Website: apple
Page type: newsletter-management
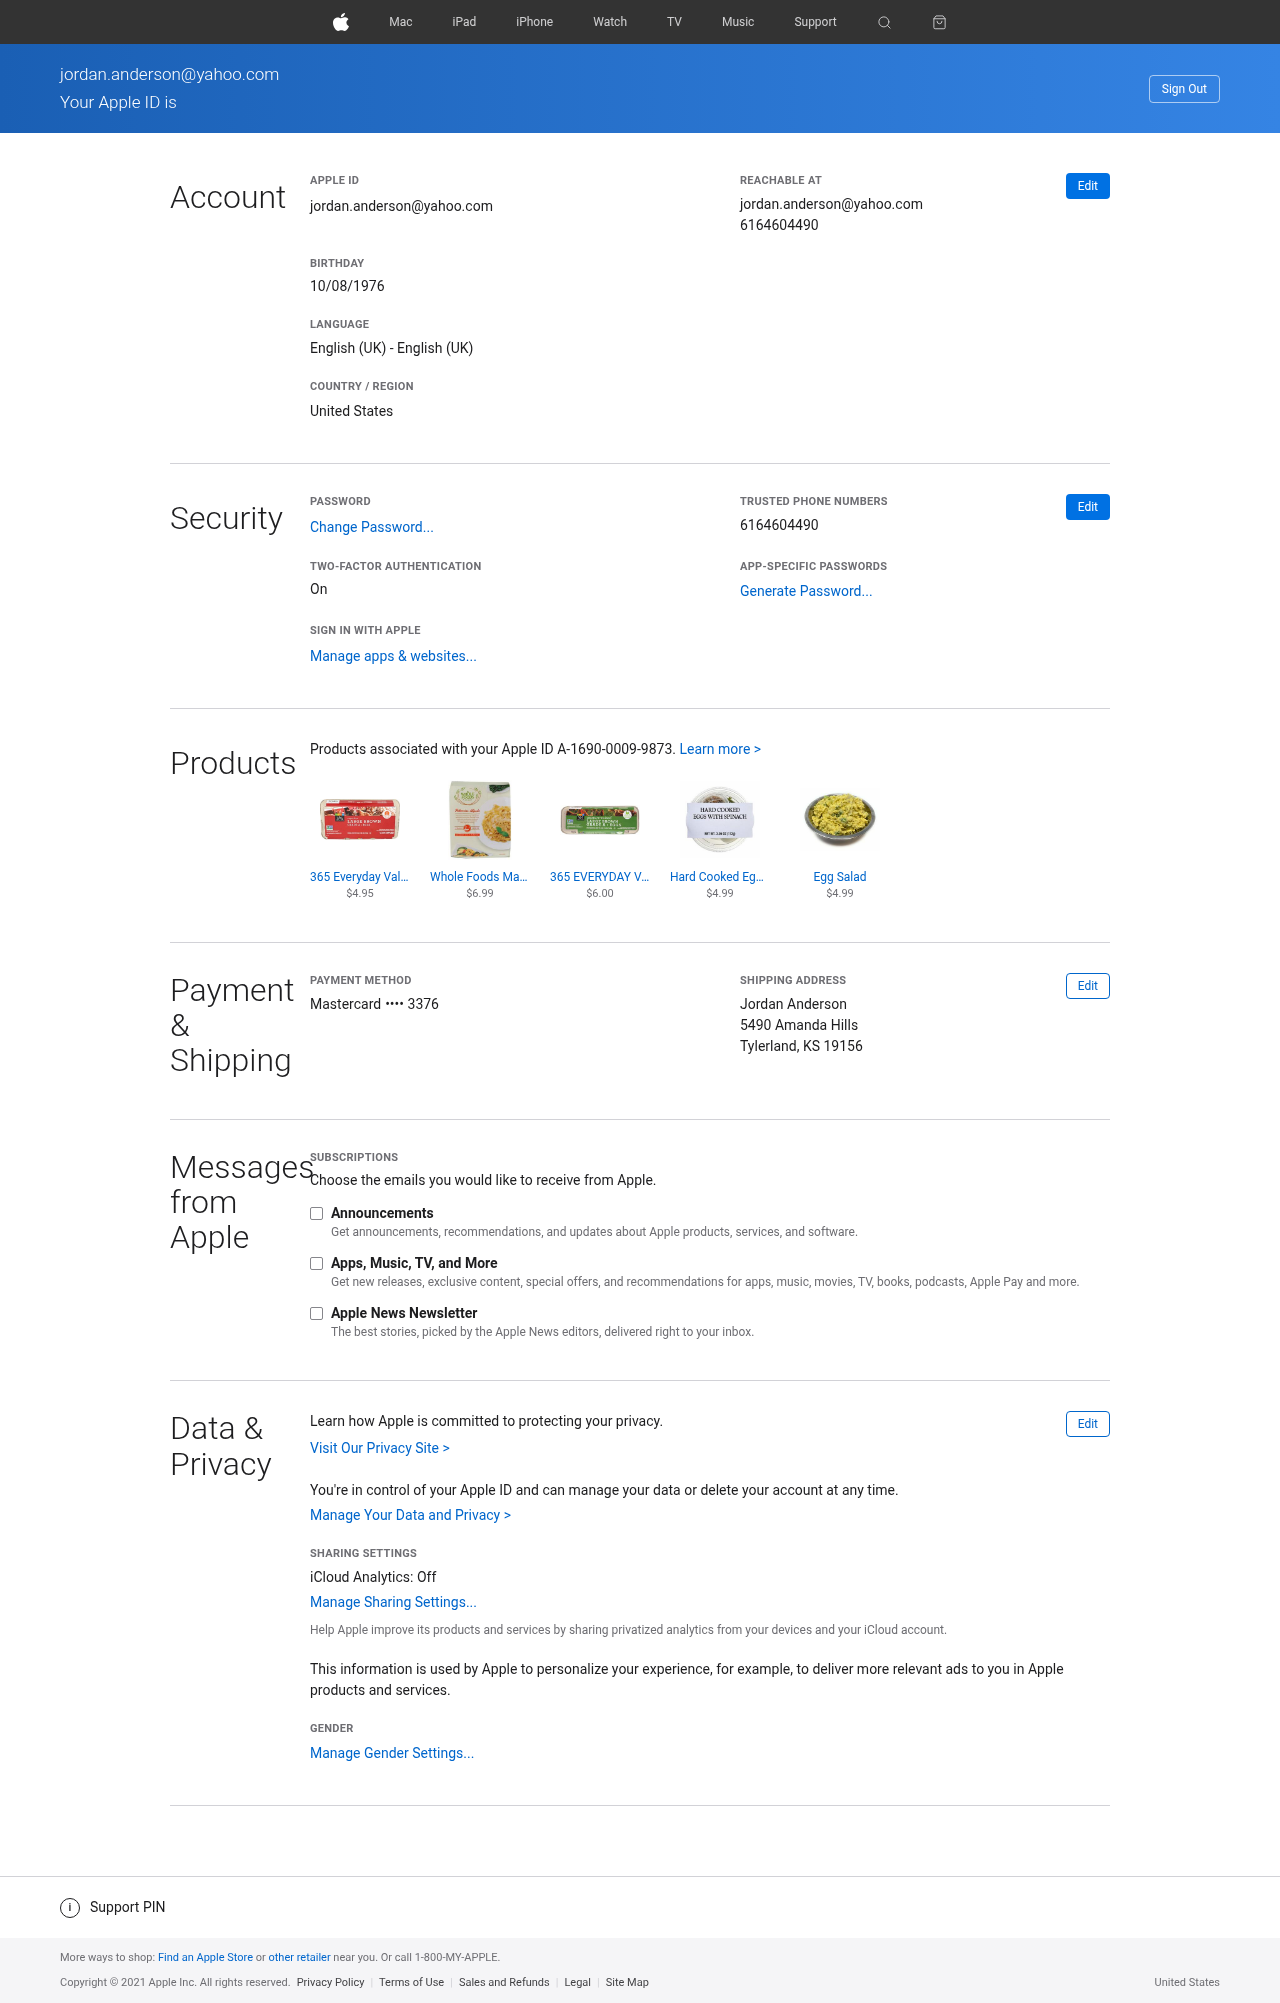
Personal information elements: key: PII_CARD_LAST4
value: •••• 3376
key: PII_CARD_TYPE
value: Mastercard
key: PII_CITY_STATE_ZIP
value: Tylerland, KS 19156
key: PII_COUNTRY
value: United States
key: PII_DOB
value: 10/08/1976
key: PII_EMAIL
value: jordan.anderson@yahoo.com
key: PII_FULLNAME
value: Jordan Anderson
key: PII_PHONE
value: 6164604490
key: PII_STREET
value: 5490 Amanda Hills
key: PII_EMAIL2
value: jordan.anderson@yahoo.com
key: PII_EMAIL3
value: jordan.anderson@yahoo.com
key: PII_PHONE2
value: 6164604490
Product elements: key: PRODUCT1_NAME
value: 365 Everyday Value, Cage-Free Large Brown Eggs, 18 CT
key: PRODUCT1_PRICE
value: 4.95
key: PRODUCT2_NAME
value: Whole Foods Market, Fettuccine Alfredo, 16 oz, (Frozen)
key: PRODUCT2_PRICE
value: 6.99
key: PRODUCT3_NAME
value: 365 EVERYDAY VALUE Pasture Raised Eggs 12 Count, 12 CT
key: PRODUCT3_PRICE
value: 6
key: PRODUCT4_NAME
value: Hard Cooked Eggs with Spinach, 3.95oz
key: PRODUCT4_PRICE
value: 4.99
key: PRODUCT5_NAME
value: Egg Salad
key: PRODUCT5_PRICE
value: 4.99